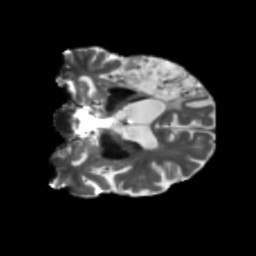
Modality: T2w
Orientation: coronal
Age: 71
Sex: male
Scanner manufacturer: siemens
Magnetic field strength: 3 T
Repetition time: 5.47 s
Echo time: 0.0854 s